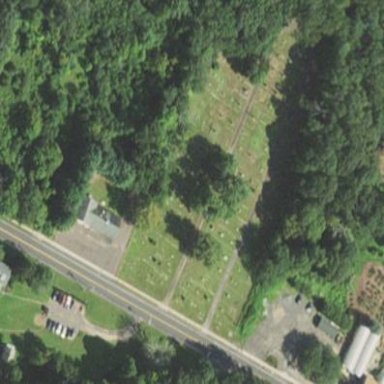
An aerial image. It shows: Private cemetery with the landuse designated as cemetery.